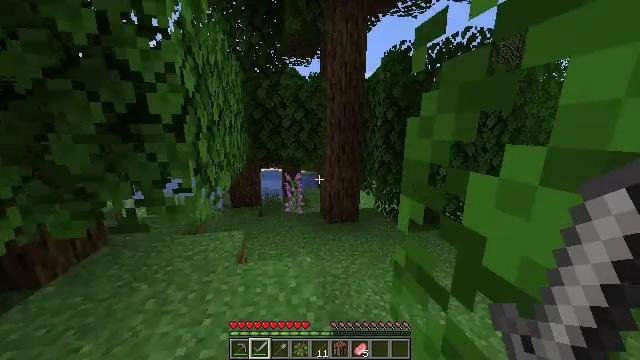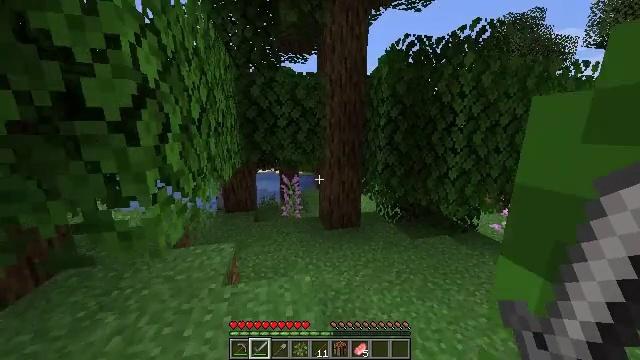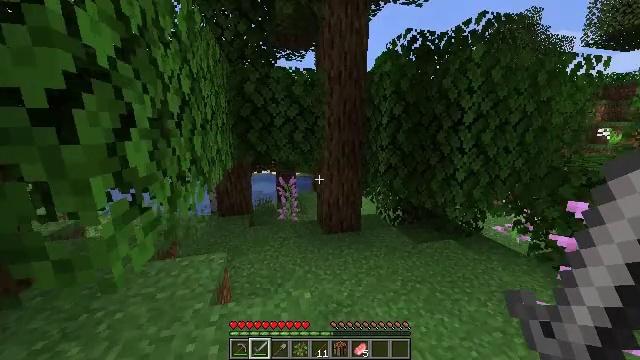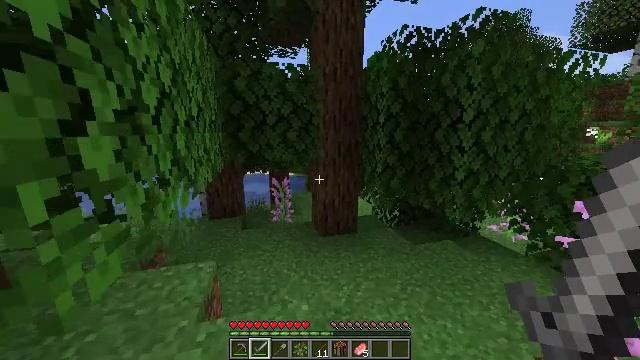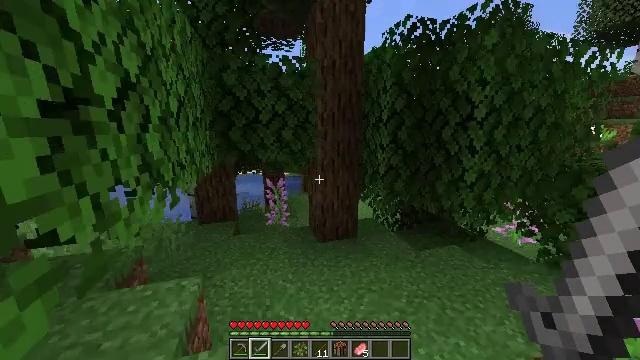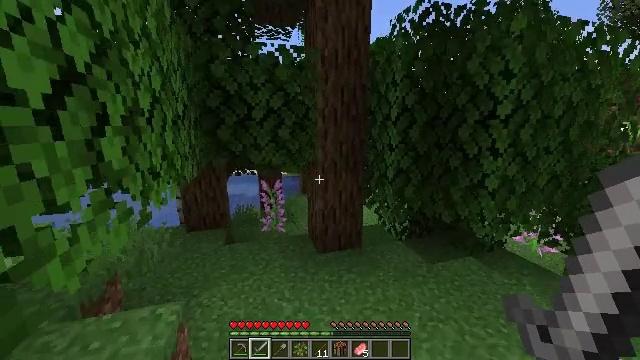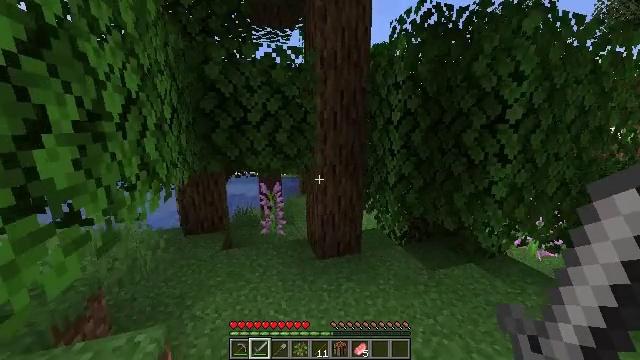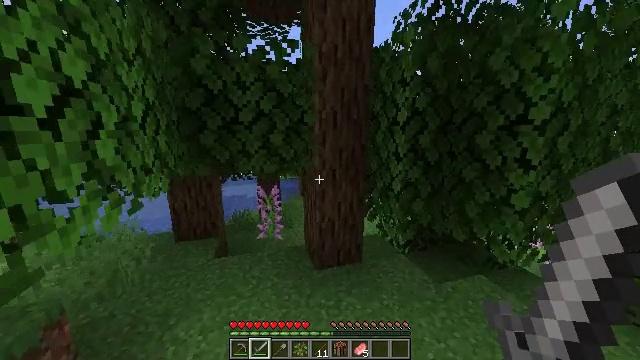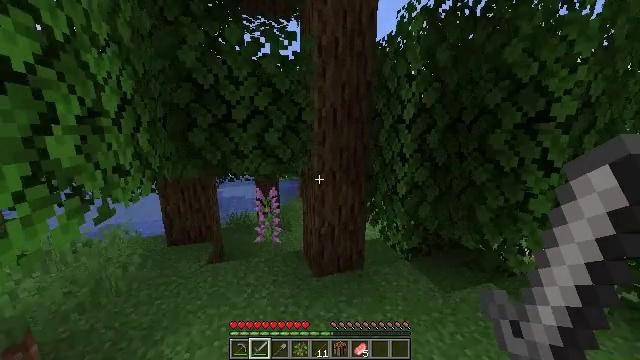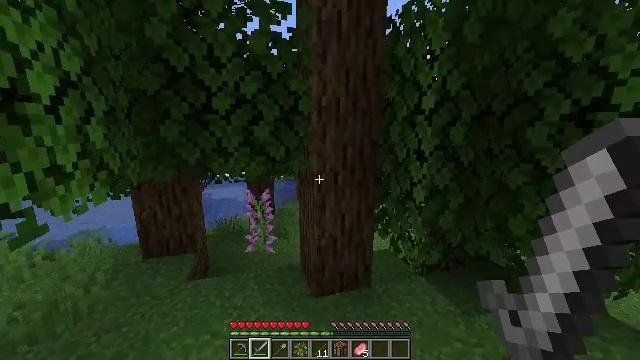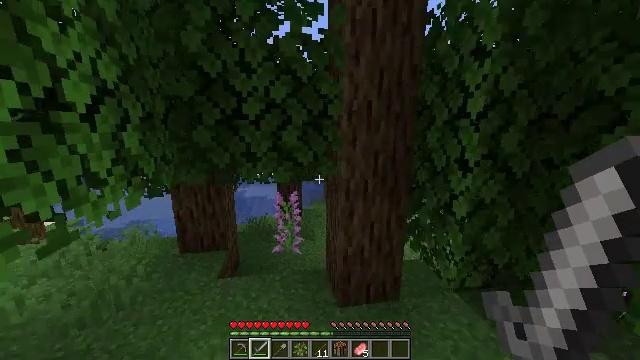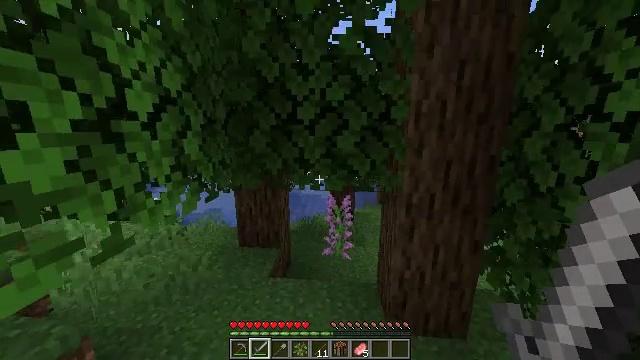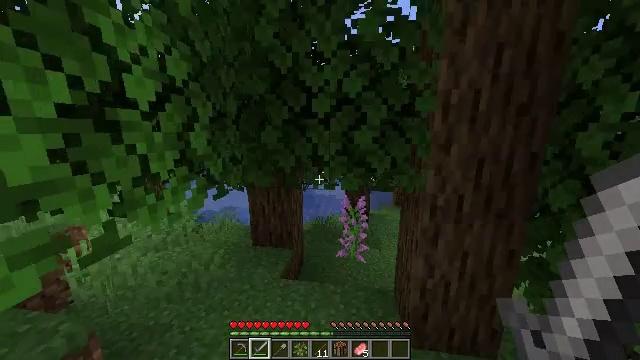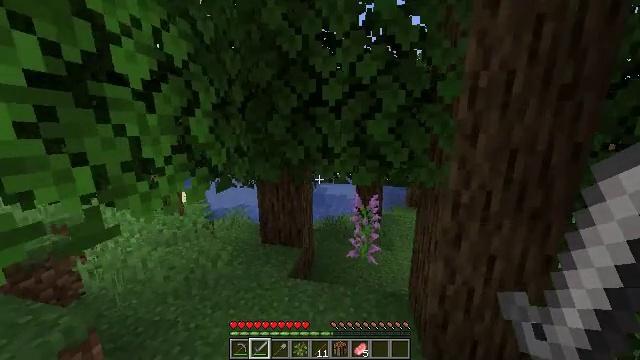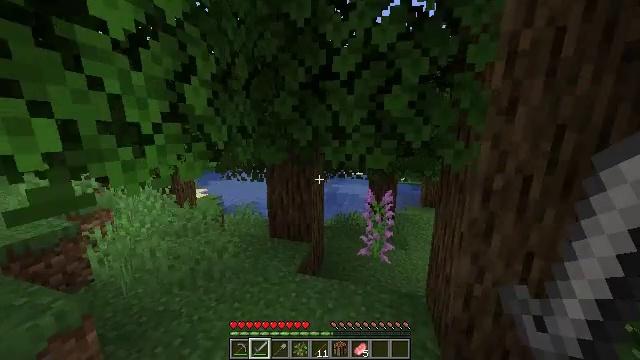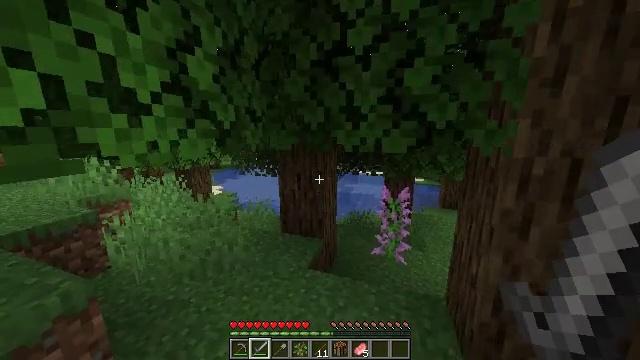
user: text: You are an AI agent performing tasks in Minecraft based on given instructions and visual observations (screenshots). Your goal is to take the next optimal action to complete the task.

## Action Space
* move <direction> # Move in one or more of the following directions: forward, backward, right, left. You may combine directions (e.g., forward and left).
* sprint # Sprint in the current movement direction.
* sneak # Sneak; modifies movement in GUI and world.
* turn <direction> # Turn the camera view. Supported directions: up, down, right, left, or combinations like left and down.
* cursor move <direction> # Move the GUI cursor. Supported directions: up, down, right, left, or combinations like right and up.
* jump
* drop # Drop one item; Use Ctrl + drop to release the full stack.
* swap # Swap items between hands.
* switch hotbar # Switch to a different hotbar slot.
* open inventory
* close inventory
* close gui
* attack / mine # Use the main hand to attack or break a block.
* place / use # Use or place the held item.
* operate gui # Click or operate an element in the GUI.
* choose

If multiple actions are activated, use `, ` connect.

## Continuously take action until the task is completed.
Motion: motion action
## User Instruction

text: Collect bamboo for crafting.
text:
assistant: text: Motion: move forward, sprint
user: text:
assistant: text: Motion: move forward, sprint
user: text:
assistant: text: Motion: move forward, sprint, turn right
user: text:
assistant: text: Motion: move forward, sprint, turn right
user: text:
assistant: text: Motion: move forward, sprint
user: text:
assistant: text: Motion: move forward, sprint
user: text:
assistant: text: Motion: move forward, sprint
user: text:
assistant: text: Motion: move forward, sprint
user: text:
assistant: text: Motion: move forward, sprint
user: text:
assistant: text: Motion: move forward, sprint, turn left
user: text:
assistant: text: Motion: move forward, sprint, turn left
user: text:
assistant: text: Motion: move forward, sprint, turn left
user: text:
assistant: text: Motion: move forward, sprint, turn left
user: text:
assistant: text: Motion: move forward, sprint, turn left
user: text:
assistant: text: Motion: move forward, sprint, turn left
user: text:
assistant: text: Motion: move forward, sprint, turn left
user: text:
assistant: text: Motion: move forward, sprint, turn left
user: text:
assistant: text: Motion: move forward, sprint, turn left
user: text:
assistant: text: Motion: move forward and move left, sprint
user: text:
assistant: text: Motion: move forward and move left, sprint, turn left
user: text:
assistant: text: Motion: move forward and move left, sprint, turn left
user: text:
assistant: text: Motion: move forward and move left, sprint, turn left
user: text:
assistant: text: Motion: move forward and move left, sprint, turn left
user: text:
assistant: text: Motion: move forward and move left, sprint
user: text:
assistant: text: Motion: move forward and move left, sprint
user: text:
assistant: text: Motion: move forward and move left, sprint
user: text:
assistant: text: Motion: move forward and move left, sprint
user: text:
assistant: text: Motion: move forward and move left, sprint
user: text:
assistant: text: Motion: move forward and move left, sprint, turn right
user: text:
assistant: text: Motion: move forward, sprint, turn right